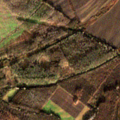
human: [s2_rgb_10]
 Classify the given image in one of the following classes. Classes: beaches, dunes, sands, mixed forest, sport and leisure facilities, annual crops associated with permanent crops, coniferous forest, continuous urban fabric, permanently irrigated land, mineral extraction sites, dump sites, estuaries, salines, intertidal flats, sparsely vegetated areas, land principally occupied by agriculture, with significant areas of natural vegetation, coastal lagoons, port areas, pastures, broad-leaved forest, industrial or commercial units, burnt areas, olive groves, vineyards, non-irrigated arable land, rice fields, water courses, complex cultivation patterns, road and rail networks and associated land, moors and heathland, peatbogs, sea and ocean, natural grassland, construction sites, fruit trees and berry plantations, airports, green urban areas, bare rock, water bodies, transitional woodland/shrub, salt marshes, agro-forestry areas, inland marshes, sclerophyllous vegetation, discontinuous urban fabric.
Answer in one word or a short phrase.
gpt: non-irrigated arable land, broad-leaved forest, transitional woodland/shrub